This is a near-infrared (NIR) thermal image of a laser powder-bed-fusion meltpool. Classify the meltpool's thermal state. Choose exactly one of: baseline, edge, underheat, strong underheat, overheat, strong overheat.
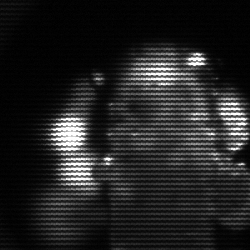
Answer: strong underheat